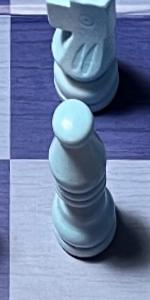
Label: Bishop_White